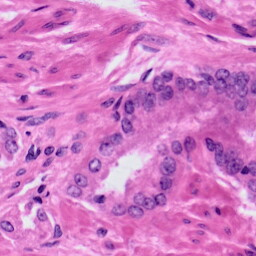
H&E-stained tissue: Prostate